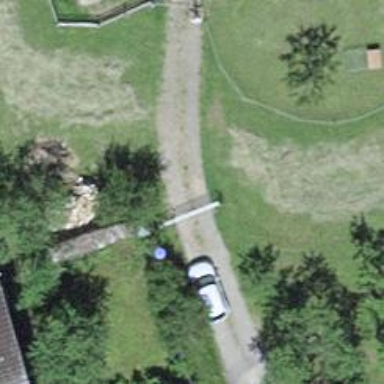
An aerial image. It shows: Gate.